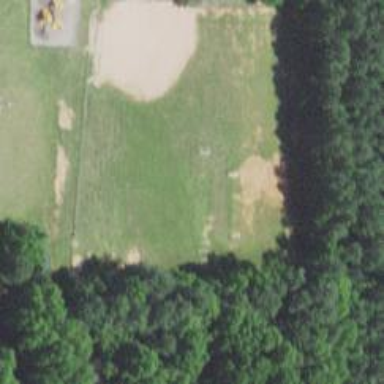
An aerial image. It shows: Baseball pitch for leisure land.